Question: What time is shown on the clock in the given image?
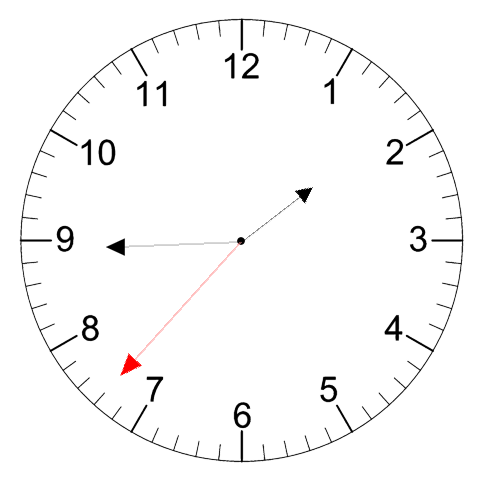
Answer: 01:44:37